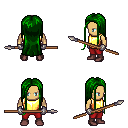
a pixel art fantasy rpg character, male body template, human, tanned skin, gold chest armor, red pants, green extra-long hairstyle, metal gloves, maroon shoes, spear, four views (front, back, left, right), 2x2 character sprite sheet, small pixel art, hard edges, no anti-aliasing